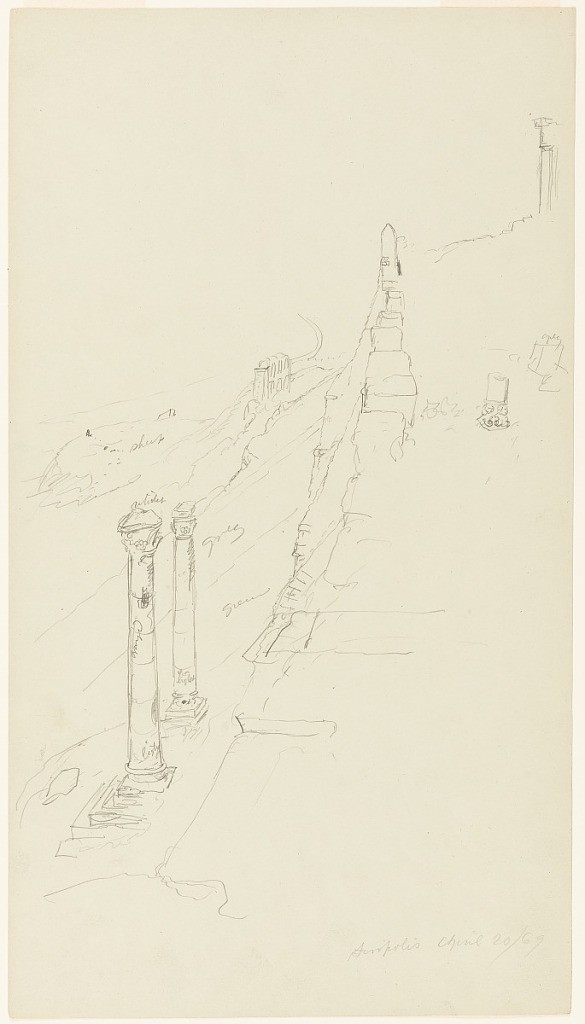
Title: South Side of the Acropolis, Athens, Greece
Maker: Frederic Edwin Church, American, 1826–1900
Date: April 20, 1869
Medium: Graphite on light green wove paper
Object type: drawing
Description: Landscape and architecture sketch showing a view of the south side of the Acropolis in Athens, Greece. The ruin of a stone wall extends from the immediate foreground at lower center to the middle distance at upper right, where a portion of a structure with columns is visible at far right. Below the wall at lower left, two intact Corinthian columns stand beside one another while the terrain continues to descend beyond them. In the middle distance or background at left, several sheep are visible atop a low prominence. Another ruin is somewhat indistinctly rendered beside it at center.